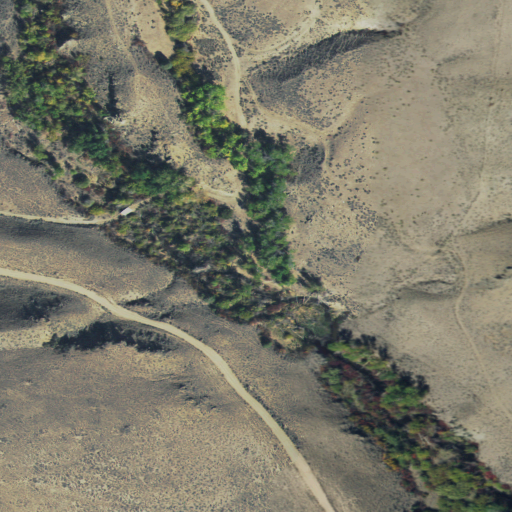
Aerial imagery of valley in Idaho named South Gulch containing shrub, evergreen forest, and open development